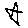
Label: star